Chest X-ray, AP view. Patient: 28 years old, sex M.
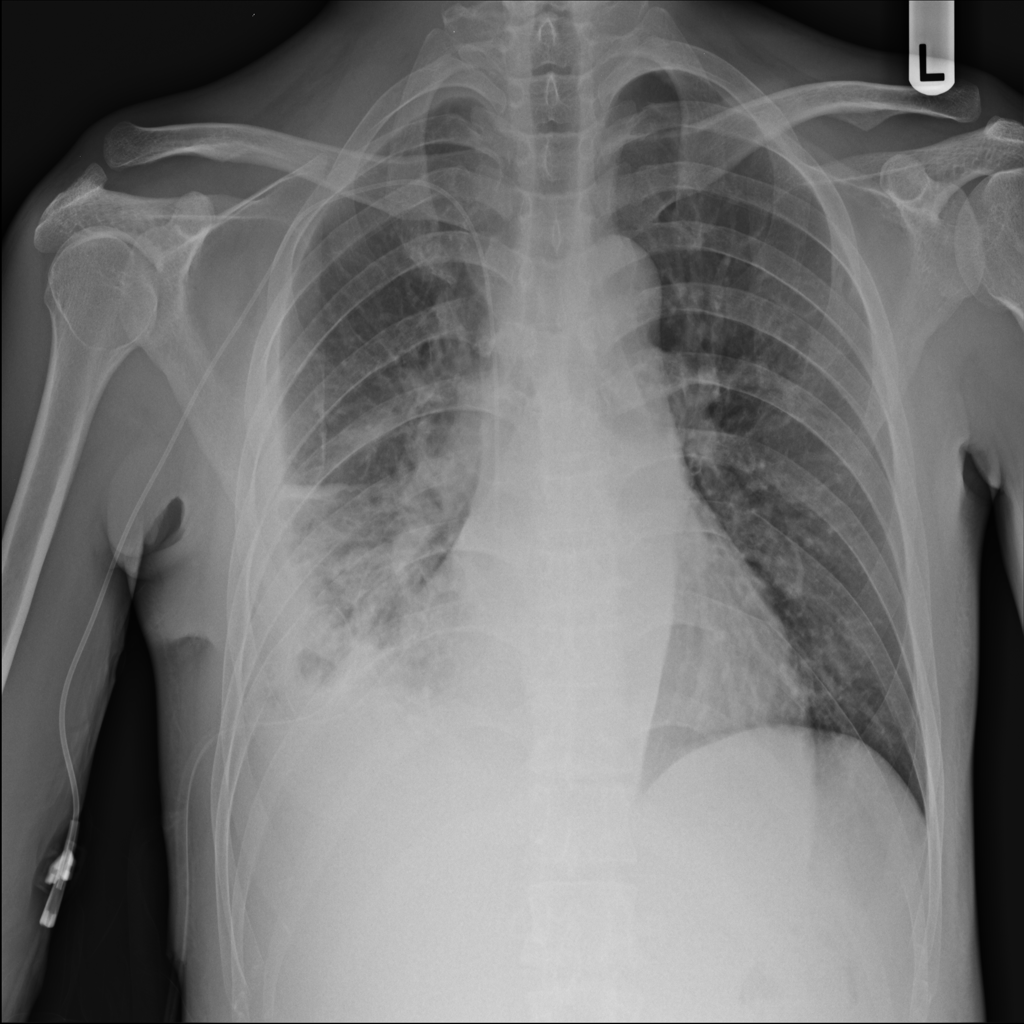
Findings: Effusion, Infiltration